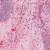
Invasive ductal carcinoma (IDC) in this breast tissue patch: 0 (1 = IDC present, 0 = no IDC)